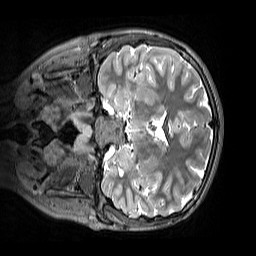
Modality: T2w
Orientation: coronal
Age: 10
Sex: male
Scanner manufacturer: siemens
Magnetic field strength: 3 T
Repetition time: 3.2 s
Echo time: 0.408 s